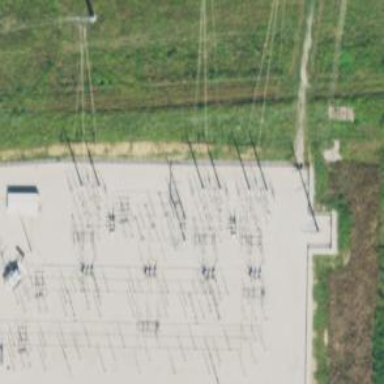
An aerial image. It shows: Switch for power supply.